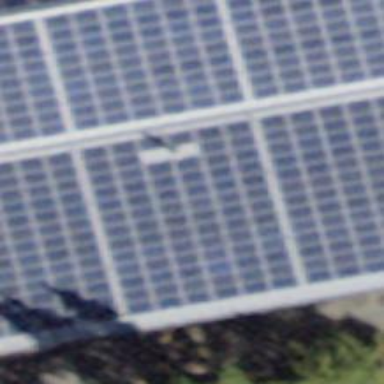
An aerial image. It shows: Solar power generator utilizing photovoltaic technology with solar photovoltaic panels.